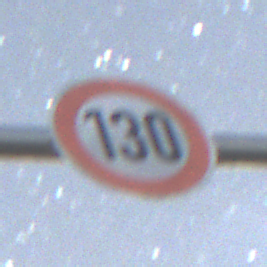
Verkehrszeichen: Geschwindigkeit130
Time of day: Night
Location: Outdoor (Nature)
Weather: Clear
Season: NotSpecified
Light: Natural